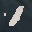
Label: 1